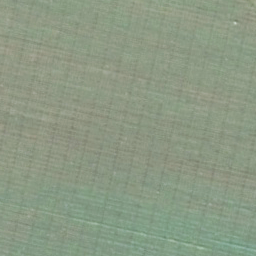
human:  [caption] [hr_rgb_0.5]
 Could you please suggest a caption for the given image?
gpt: There is a piece of cropland .

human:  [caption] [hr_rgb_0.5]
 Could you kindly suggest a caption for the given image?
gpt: It is a piece of cropland .

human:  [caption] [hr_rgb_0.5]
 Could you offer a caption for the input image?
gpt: It is a piece of farmland .

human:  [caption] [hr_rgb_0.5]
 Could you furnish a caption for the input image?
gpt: There is a piece of farmland .

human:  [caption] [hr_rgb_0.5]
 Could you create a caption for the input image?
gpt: Here is a piece of farmland .